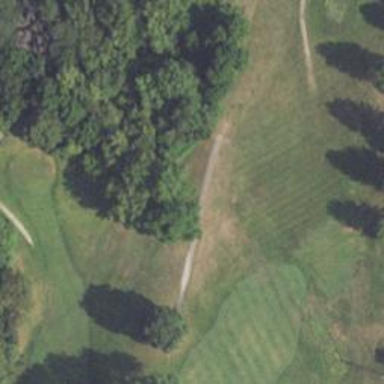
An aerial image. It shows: Pathway for golfing.